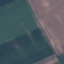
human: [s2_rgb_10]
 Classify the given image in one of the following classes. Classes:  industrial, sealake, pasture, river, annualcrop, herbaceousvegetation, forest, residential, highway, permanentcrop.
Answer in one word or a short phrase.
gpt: AnnualCrop